Question:
As you can see, my navigation controller is embedded in the root view controller. In this view controller, I have a subview, and at one point, I push the popover onto the view controller. For some reason, I cannot use 'navigationController.popViewController(animated: true)' because the navigation controller is nil(by printing the value to the debug console). How can I fix this?
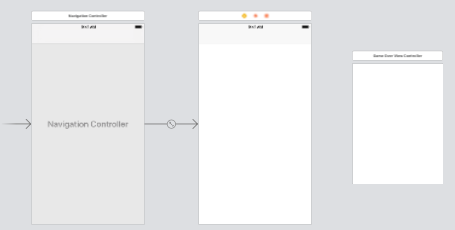
Answer: Use <URL>. Call it from your popover view controller:
'''
self.dismiss(animated: true)
'''